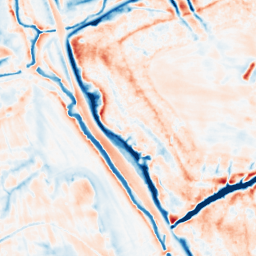
Category: multiscale
Decomposition family: dog_multiscale
Decomposition parameters: sigma_ratio: 1.6
n_scales: 5
base_sigma: 0.5
Upsampling method: bilinear
Upsampling parameters: scale: 2
Upsampling scale: 2